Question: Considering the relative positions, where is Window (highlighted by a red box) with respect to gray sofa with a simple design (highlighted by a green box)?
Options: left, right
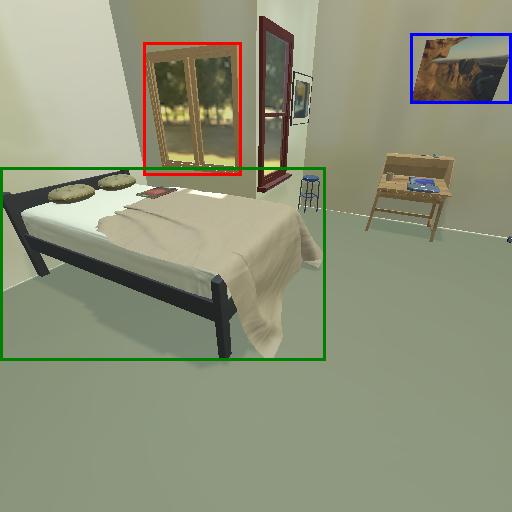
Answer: left